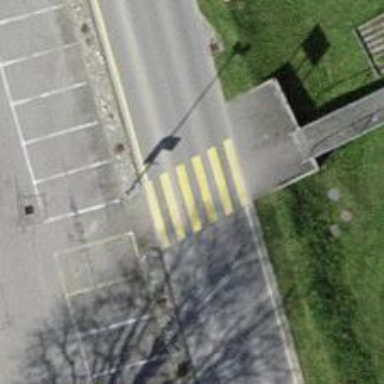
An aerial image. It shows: Path with uncontrolled zebra crossing.